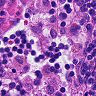
Metastatic tissue present: no